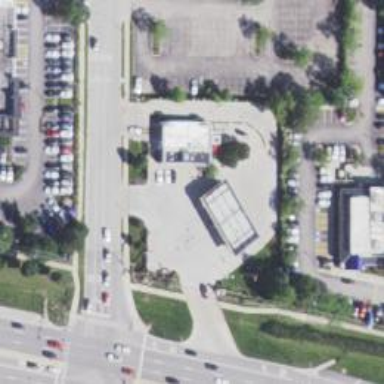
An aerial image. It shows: Convenience shop.